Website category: auto
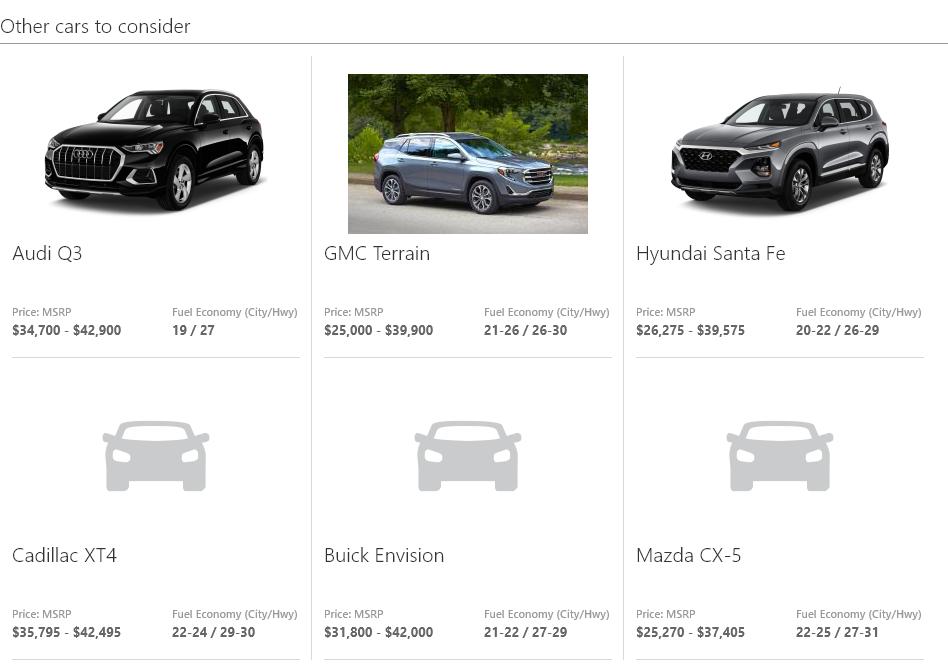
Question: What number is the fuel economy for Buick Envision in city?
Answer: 21-22

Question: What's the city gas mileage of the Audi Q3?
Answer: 19

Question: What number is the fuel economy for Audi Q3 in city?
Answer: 19

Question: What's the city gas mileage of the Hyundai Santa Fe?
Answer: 20-22

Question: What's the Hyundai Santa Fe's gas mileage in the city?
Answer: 20-22

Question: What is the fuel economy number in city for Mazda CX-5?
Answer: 22-25

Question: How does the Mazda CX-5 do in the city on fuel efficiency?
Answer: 22-25

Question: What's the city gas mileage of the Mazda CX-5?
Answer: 22-25

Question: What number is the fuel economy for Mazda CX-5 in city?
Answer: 22-25

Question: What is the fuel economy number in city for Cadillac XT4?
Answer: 22-24

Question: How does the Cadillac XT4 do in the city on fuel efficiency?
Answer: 22-24

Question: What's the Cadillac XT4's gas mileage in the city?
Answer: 22-24

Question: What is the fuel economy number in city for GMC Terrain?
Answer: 21-26

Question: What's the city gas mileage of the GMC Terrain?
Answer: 21-26

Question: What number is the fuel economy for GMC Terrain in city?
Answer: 21-26

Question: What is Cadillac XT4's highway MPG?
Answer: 29-30

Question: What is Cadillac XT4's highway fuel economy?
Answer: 29-30

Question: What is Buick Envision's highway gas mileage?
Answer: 27-29

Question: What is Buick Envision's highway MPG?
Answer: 27-29

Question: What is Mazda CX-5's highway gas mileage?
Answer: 27-31

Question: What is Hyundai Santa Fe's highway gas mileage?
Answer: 26-29

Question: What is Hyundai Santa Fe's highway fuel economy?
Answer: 26-29

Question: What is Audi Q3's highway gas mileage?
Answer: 27

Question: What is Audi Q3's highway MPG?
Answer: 27

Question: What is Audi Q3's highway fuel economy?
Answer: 27

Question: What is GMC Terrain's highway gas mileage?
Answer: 26-30

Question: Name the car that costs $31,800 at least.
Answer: Buick Envision

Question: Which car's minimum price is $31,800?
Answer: Buick Envision

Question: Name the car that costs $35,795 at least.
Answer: Cadillac XT4

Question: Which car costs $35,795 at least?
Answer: Cadillac XT4

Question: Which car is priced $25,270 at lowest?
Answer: Mazda CX-5

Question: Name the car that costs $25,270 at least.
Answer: Mazda CX-5

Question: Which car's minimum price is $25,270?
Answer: Mazda CX-5

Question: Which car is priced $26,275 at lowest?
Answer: Hyundai Santa Fe

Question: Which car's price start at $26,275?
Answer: Hyundai Santa Fe

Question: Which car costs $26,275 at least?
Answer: Hyundai Santa Fe

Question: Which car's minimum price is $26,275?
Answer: Hyundai Santa Fe

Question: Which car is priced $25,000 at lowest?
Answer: GMC Terrain

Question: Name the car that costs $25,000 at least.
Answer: GMC Terrain

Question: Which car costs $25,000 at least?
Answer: GMC Terrain

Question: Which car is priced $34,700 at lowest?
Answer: Audi Q3

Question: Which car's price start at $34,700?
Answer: Audi Q3

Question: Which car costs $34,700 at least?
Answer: Audi Q3

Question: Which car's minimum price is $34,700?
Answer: Audi Q3

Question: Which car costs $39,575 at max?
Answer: Hyundai Santa Fe

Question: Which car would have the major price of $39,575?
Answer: Hyundai Santa Fe

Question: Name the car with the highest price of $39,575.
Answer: Hyundai Santa Fe

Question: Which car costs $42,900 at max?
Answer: Audi Q3

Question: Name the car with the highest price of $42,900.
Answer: Audi Q3

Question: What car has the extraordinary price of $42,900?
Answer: Audi Q3

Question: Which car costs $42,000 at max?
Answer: Buick Envision

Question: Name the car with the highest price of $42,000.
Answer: Buick Envision

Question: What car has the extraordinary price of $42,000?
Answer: Buick Envision

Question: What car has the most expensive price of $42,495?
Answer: Cadillac XT4

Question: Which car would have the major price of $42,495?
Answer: Cadillac XT4

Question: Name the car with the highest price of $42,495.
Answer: Cadillac XT4

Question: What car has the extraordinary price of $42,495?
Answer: Cadillac XT4

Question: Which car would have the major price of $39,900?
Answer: GMC Terrain

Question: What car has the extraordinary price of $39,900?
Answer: GMC Terrain

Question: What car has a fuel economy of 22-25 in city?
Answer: Mazda CX-5

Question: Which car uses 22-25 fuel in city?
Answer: Mazda CX-5

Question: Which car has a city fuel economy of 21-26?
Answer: GMC Terrain

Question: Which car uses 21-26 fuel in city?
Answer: GMC Terrain

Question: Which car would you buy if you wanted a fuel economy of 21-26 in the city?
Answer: GMC Terrain